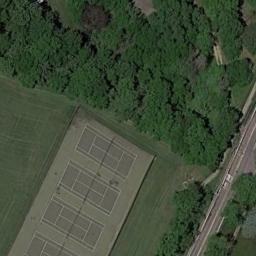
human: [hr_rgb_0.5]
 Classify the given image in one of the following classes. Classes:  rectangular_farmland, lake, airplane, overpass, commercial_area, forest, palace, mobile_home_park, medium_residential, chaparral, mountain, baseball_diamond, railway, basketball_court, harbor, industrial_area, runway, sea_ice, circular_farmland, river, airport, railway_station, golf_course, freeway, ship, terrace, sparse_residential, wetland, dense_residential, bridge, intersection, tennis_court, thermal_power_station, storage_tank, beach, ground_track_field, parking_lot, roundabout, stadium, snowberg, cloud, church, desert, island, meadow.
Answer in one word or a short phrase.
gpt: tennis_court